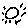
Label: sun